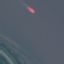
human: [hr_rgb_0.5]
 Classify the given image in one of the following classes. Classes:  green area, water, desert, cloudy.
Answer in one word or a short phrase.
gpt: water